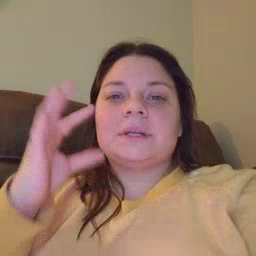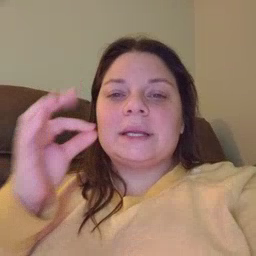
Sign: kitty